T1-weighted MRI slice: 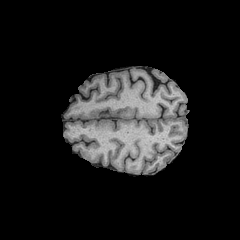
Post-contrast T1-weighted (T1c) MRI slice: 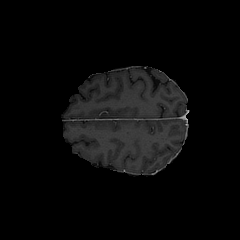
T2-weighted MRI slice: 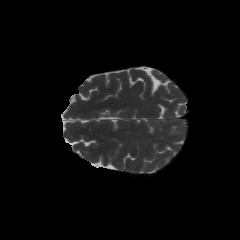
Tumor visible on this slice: no